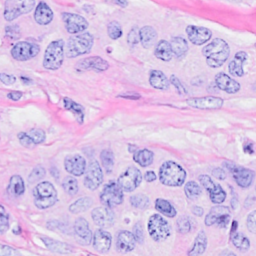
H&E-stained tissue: Breast